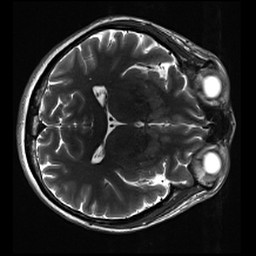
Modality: inplaneT2
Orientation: axial